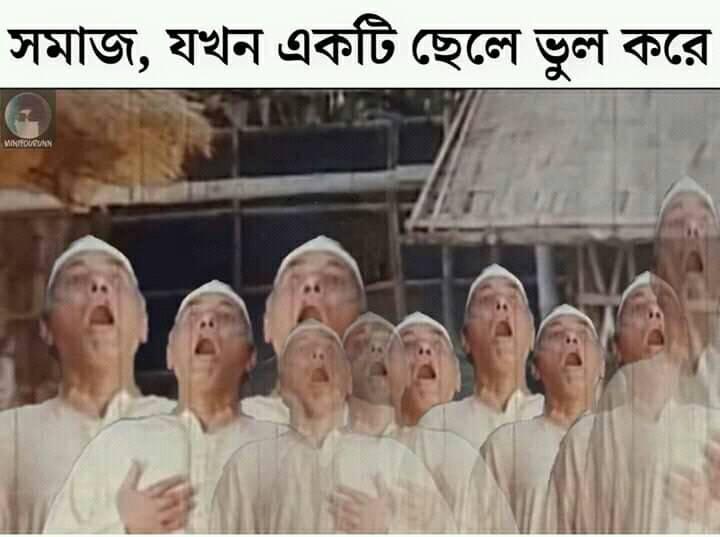
Caption: সমাজ, যখন একটি ছেলে ভুল করে
Label: non-hate